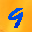
Label: 9